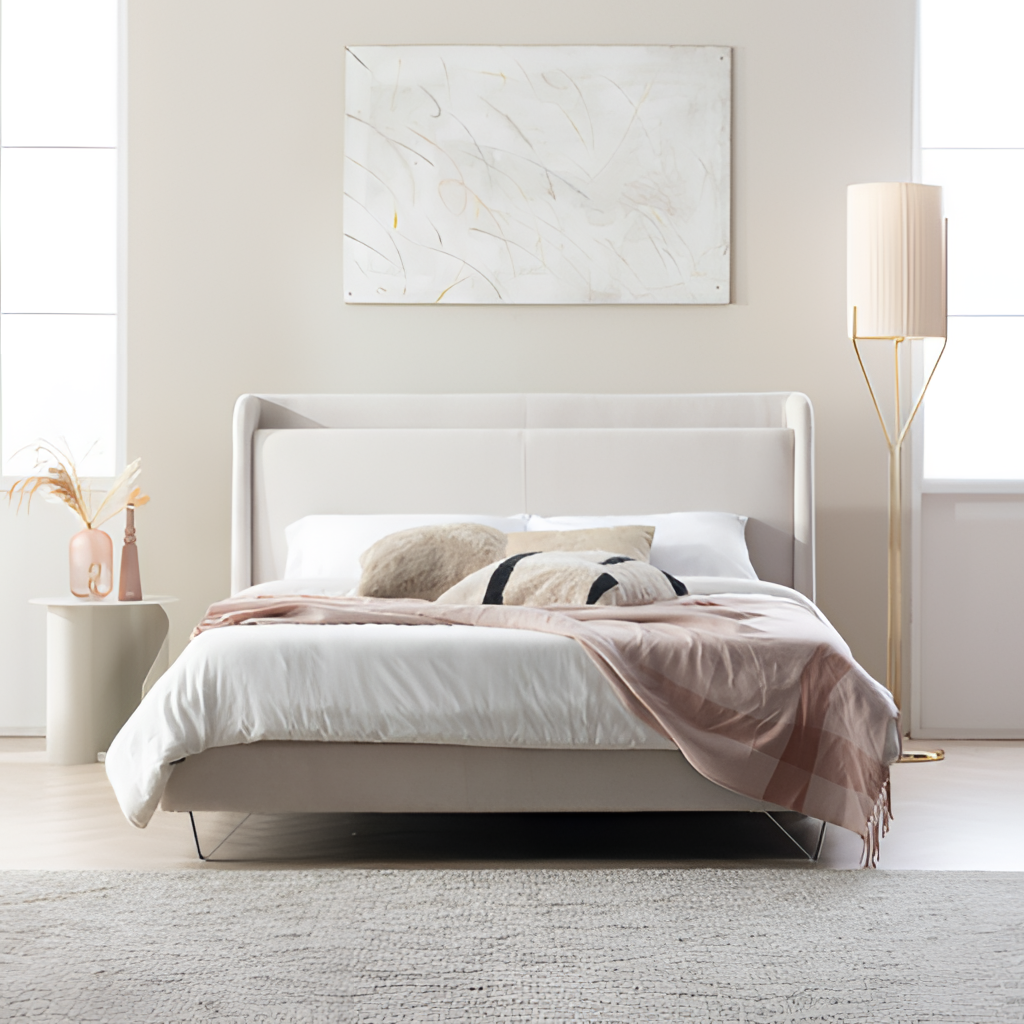
fabric bed, bedroom, minimalist, paint wallpaper, with solid pattern, natural wood flooring, with plank pattern